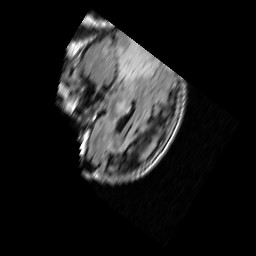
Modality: FLAIR
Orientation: sagittal
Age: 61
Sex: male
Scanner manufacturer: philips
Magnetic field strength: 1.5 T
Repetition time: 6 s
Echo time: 0.12 s